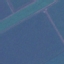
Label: AnnualCrop